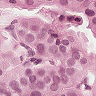
Metastatic tissue present: yes